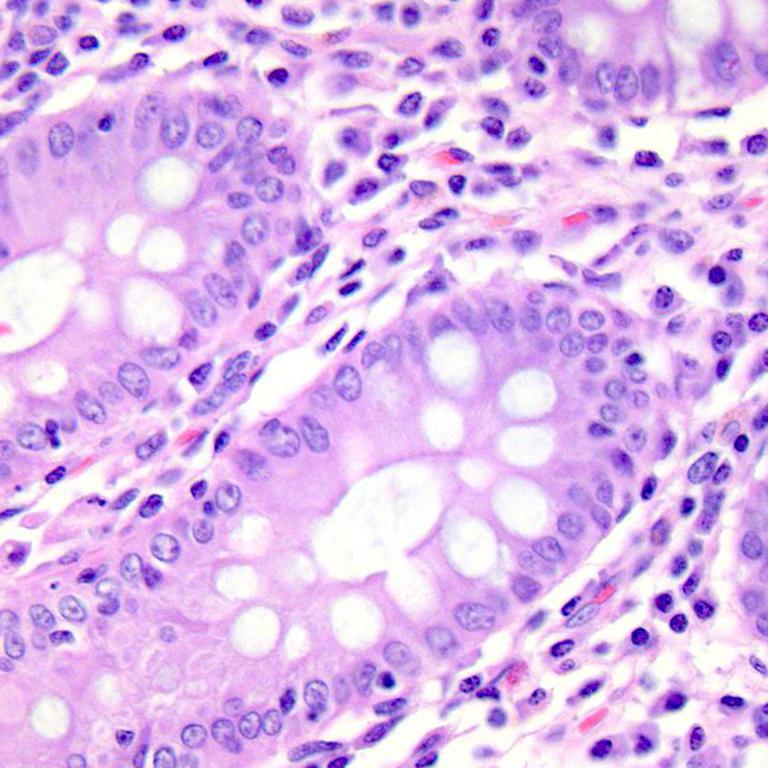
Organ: colon
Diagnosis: benign